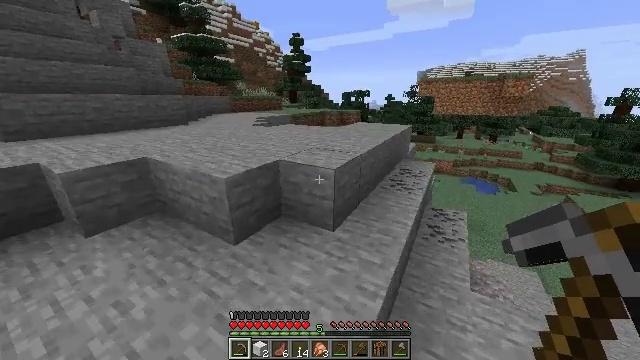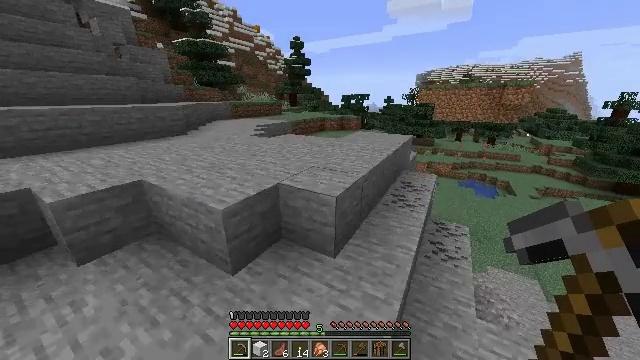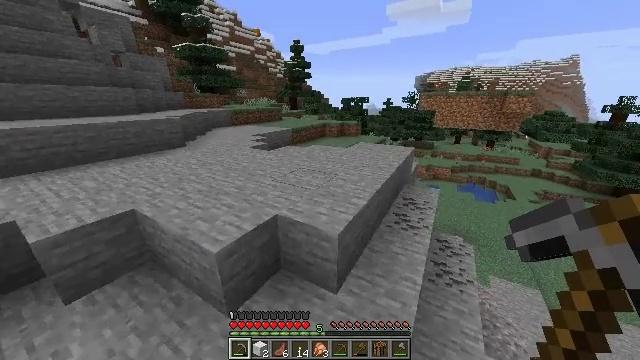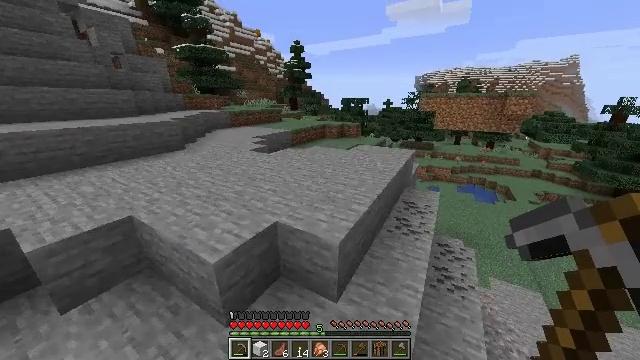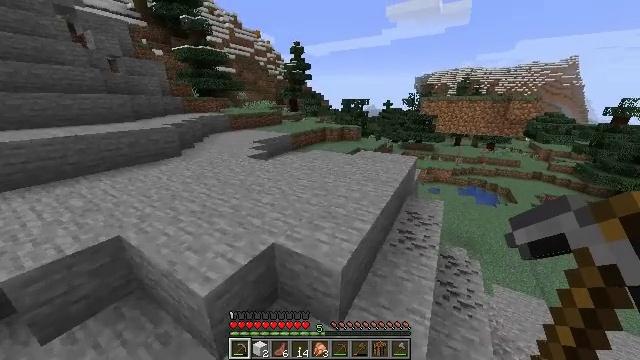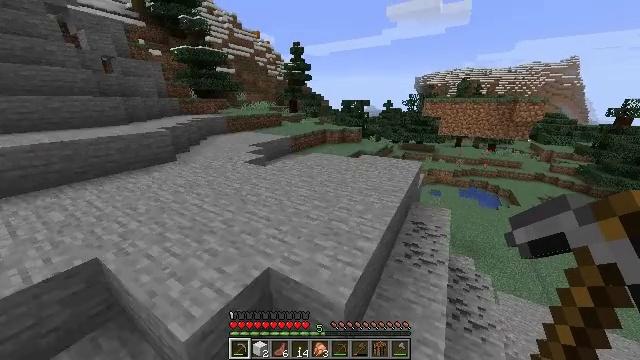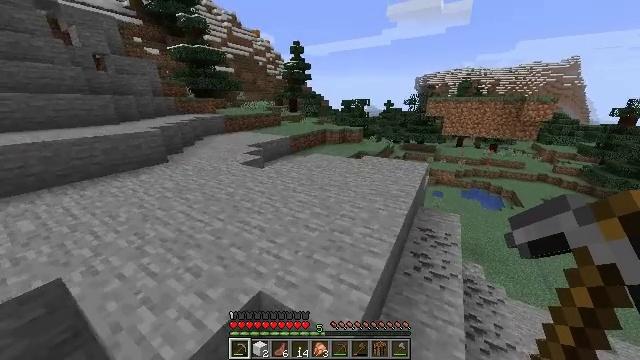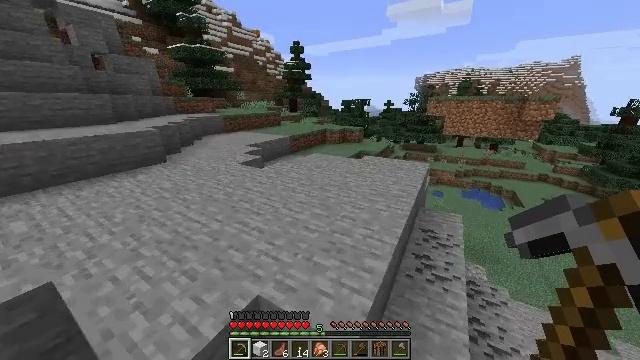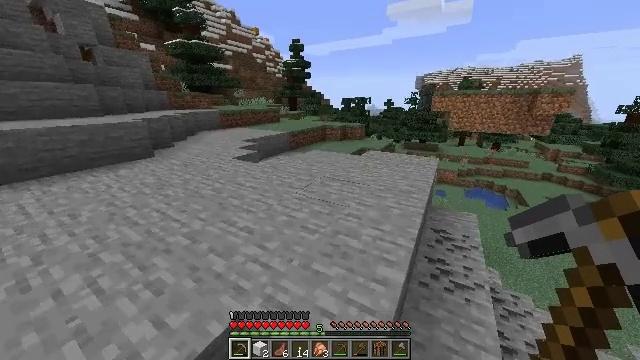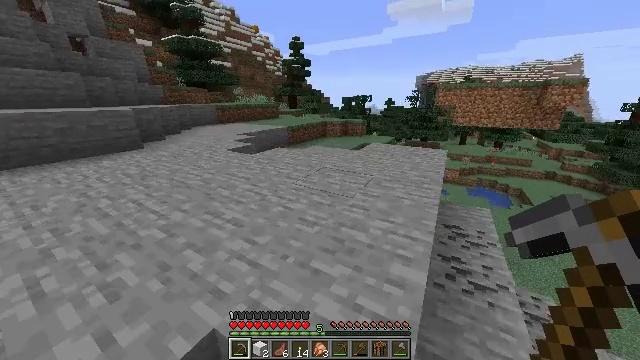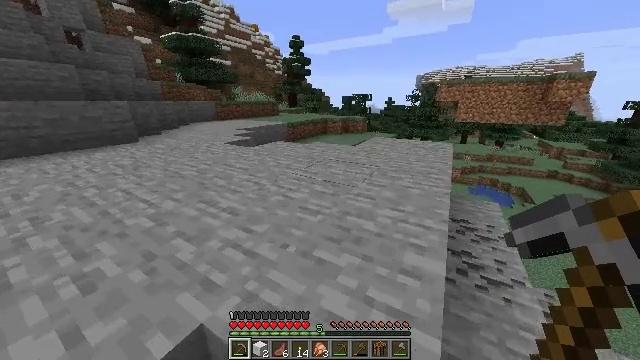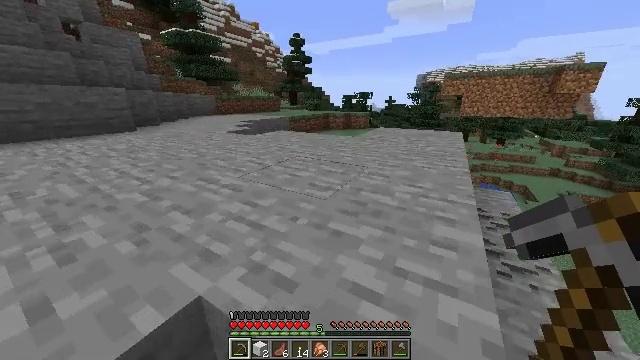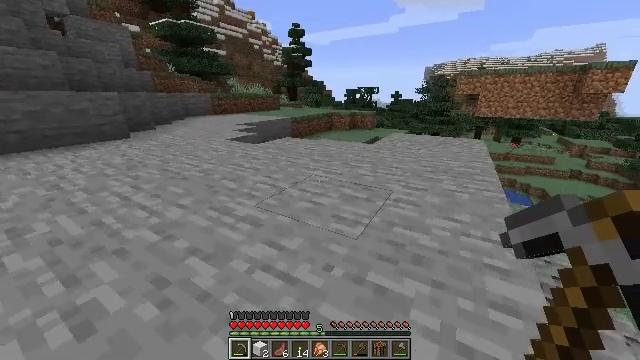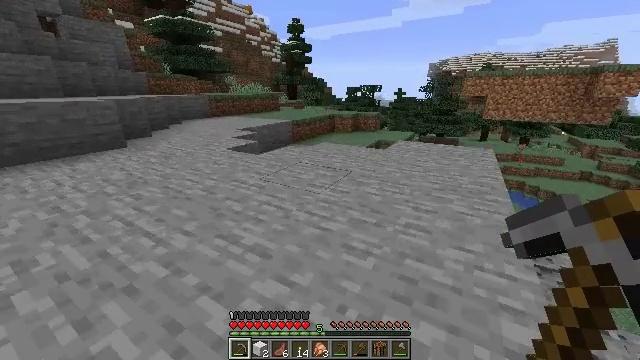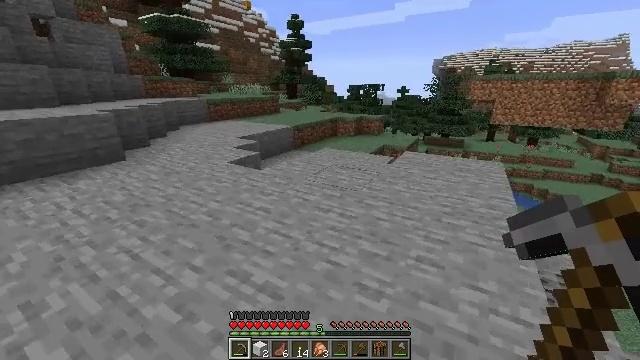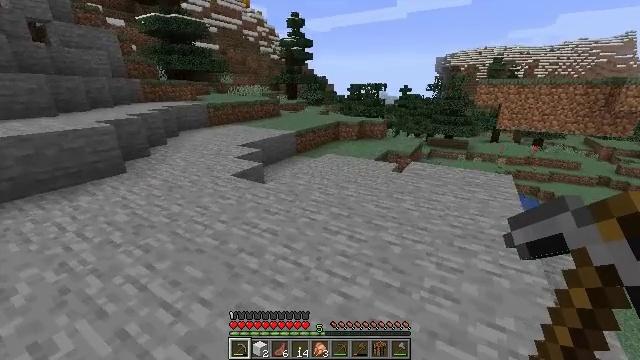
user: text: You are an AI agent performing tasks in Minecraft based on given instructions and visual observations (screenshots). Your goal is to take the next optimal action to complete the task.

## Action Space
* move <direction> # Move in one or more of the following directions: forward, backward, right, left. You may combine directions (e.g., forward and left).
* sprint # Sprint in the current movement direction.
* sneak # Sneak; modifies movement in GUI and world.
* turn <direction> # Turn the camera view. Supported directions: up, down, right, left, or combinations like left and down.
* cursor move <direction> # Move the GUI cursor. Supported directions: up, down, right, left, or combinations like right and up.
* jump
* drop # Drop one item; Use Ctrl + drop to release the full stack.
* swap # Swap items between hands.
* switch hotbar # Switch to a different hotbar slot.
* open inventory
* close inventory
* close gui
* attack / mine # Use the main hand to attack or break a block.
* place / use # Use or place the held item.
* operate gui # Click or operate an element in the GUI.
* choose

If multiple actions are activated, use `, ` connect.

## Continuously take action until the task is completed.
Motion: motion action
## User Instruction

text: Attack the pumpkin to gather it.
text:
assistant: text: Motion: move forward, sprint, jump
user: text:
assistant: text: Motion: move forward, sprint, jump
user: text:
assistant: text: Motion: move forward, sprint, jump
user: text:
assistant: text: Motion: move forward, sprint, jump
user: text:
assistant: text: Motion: move forward, sprint, jump
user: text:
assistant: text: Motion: move forward, sprint
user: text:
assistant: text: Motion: move forward, sprint
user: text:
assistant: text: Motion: move forward, sprint
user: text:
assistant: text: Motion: move forward, sprint
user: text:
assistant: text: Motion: move forward, sprint, jump
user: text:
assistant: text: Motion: move forward, sprint, jump
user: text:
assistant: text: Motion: move forward, sprint, jump
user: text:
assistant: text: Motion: move forward, sprint, jump
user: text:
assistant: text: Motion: move forward, sprint, jump
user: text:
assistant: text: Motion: move forward, sprint
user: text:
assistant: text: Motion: move forward, sprint
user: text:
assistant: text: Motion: move forward, sprint
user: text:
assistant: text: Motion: move forward, sprint, turn right
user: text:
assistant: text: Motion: move forward, sprint, turn right
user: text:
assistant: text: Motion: move forward, sprint, turn right
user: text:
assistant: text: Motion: move forward, sprint, jump
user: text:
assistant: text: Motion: move forward, sprint, jump
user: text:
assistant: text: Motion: move forward, sprint, jump
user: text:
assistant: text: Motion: move forward, sprint, jump
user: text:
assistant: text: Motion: move forward, sprint, jump
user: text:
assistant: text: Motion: move forward, sprint
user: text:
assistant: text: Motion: move forward, sprint
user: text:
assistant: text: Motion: move forward, sprint
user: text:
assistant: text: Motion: move forward, sprint
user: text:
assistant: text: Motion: move forward, sprint